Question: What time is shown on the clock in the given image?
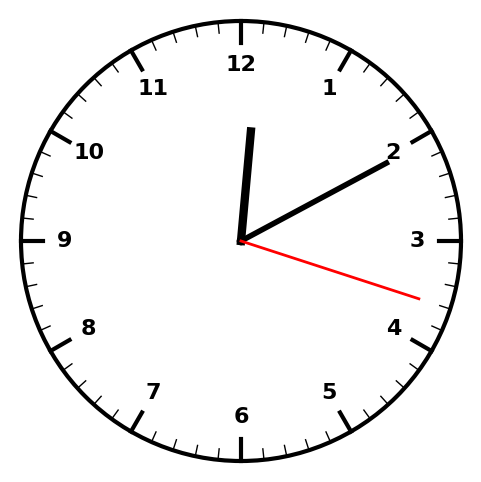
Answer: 12:10:18